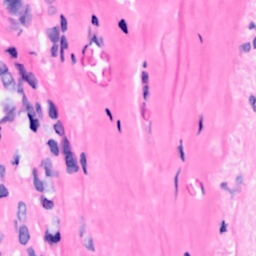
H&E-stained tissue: Breast